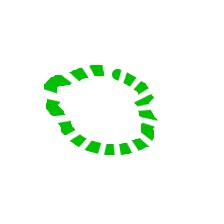
Shape: circle